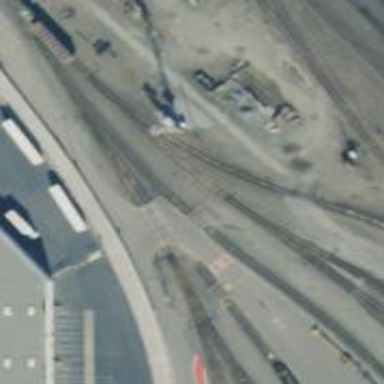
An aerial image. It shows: Level crossing along the railway.